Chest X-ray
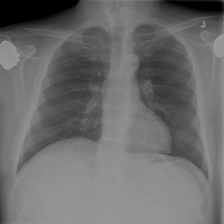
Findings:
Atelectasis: negative
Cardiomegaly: negative
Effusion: negative
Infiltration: negative
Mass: negative
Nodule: negative
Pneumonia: negative
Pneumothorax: negative
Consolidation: negative
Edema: negative
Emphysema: negative
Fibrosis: negative
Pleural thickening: negative
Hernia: negative